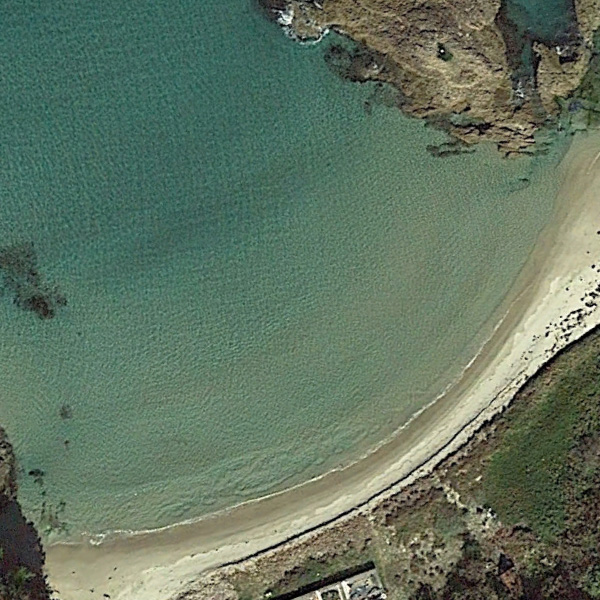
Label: Beach